Chest X-ray:
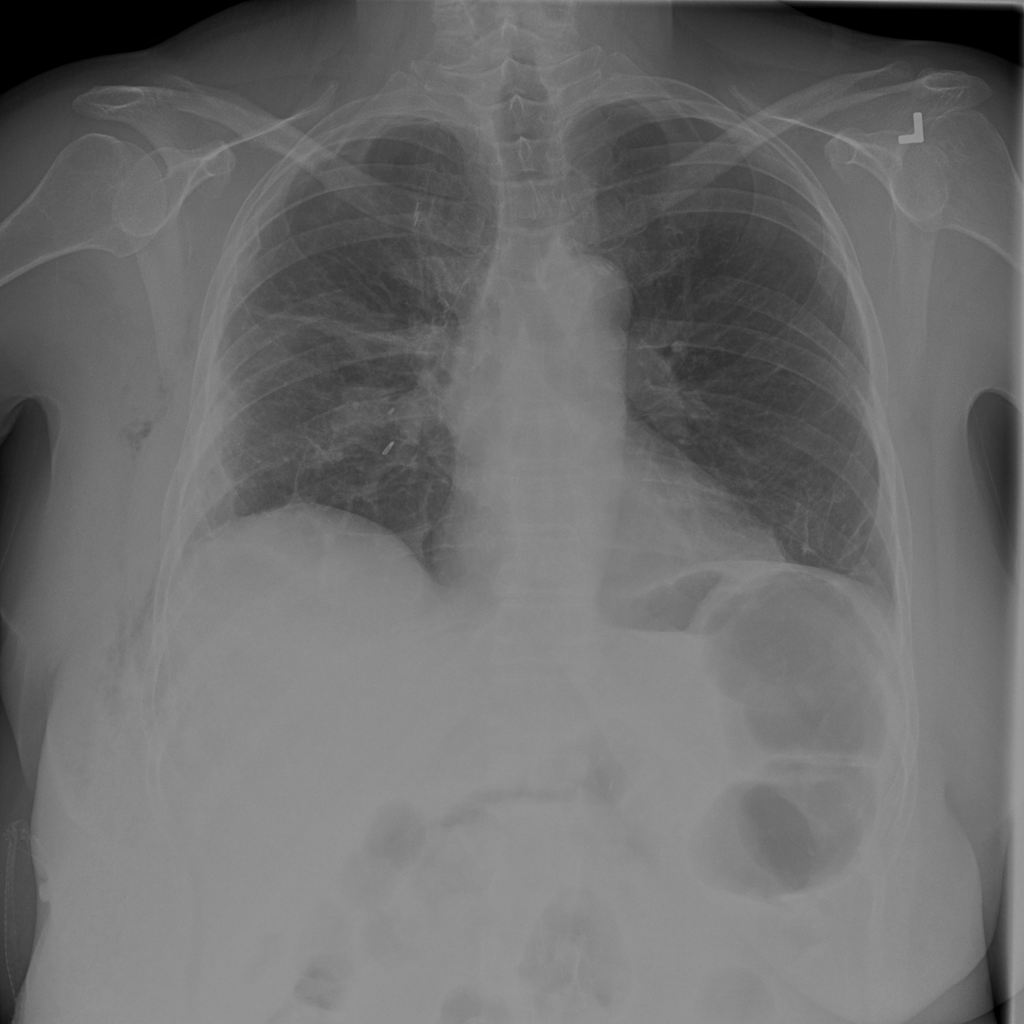
Findings: Fibrosis, Fracture, Consolidation, Pleural Thickening, Effusion
No abnormal finding: no